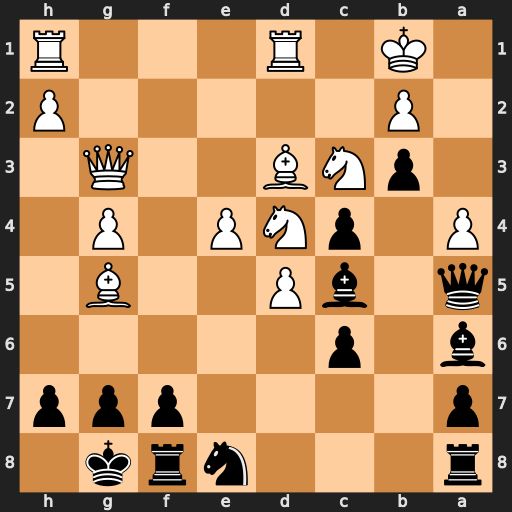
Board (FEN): r3nrk1/p4ppp/b1p5/q1bP2B1/P1pNP1P1/1pNB2Q1/1P5P/1K1R3R
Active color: b
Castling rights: -
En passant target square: -
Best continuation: Bxd4 Bxc4 Bxc3